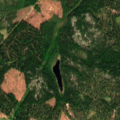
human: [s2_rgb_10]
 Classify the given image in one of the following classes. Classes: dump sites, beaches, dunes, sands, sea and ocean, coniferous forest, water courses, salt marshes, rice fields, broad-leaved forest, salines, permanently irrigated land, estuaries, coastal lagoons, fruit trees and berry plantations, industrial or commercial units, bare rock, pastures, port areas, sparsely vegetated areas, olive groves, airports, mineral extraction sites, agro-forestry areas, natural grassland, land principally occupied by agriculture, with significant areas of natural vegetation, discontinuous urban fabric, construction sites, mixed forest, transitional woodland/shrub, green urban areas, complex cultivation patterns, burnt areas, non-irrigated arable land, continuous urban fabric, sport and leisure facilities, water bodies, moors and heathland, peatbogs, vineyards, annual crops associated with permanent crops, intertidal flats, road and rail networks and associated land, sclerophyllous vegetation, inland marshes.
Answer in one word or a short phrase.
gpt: coniferous forest, mixed forest, transitional woodland/shrub